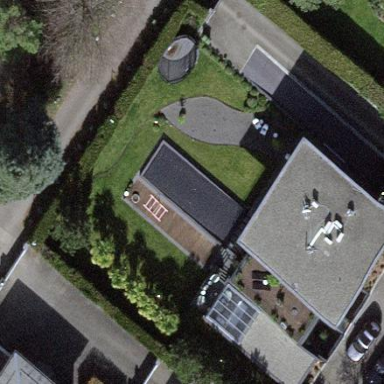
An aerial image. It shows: Swimming pool located in leisure land.